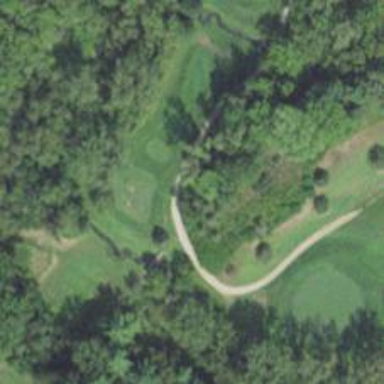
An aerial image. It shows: Golf cartpath that is also road path.